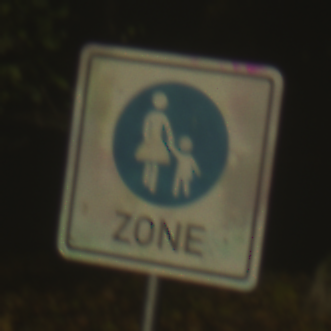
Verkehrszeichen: BeginnFussgaengerzone
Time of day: SunriseSunset
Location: Outdoor (Nature)
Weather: PartlyCloudy
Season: NotSpecified
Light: Natural